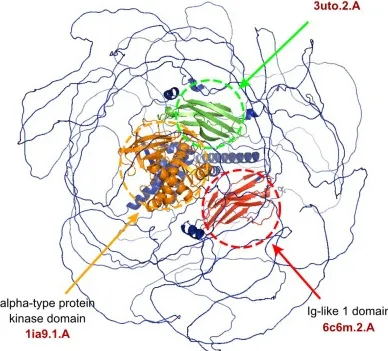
The effects of ALPK3 c.3907_3922delGGCCTCCTGGGGGCCT and c.2200A>T variants on the molecular structure of the protein. (C,D) Truncating variant sites of p. G1303Lfs*28 and p. R734* caused by variants of c.3907_3922delGGCCTCCTGGGGGCCT and c.2200A>T was labelled in yellow.
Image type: radiology (x_ray)